九年级 · 解析几何
(本小题8.0分)

20世纪90年代以来，我国户外广告行业取得了突飞猛进的发展，户外广告装置多设立于城市道路、铁路、公路等主要交通干道边上，面向密集的车流和人流. 某天，小芳走到如图所示的 $C$ 处时, 看到正对面一条东西走向的笔直公路. 上有一辆汽车从东面驶来, 到达 $Q$ 处时, 恰好被公路北侧边上坚着的一个长 $12 m$ 的广告牌 $A B$ 挡住, $3 s$ 后在 $P$ 处又重新看到该汽车的全部车身, 已知该汽车的行驶速度是 $21.6 \mathrm{~km} / \mathrm{h}$, 假设 $A B / / P Q$, 公路宽为 $10 \mathrm{~m}$, 求小芳所在 $C$ 处到公路南侧 $P Q$ 的距离.

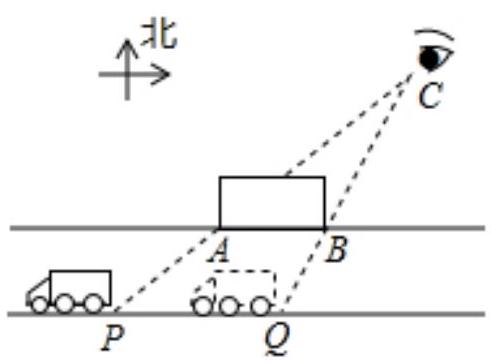
答案: 解：设小芳所在 $C$ 处到公路南侧 $P Q$ 的距离为 $x m$,

$21.6 \mathrm{~km} / \mathrm{h}=21.6 \times \frac{5}{18}=6 \mathrm{~m} / \mathrm{s}$,

$\because A B / / P Q$,

$\therefore \triangle C A B \backsim \triangle C P Q$,

$\therefore \frac{A B}{P Q}=\frac{x-10}{x}$,

$\therefore \frac{12}{6 \times 3}=\frac{x-10}{x}$,

$\therefore x=30$,

$\therefore$ 小芳所在 $C$ 处到公路南侧 $P Q$ 的距离为 $30 \mathrm{~m}$.

解析: 本题考查了相似三角形的应用, 证明 $\triangle C A B \sim \triangle C P Q$ 是本题的关键.

通过证明 $\triangle C A B \sim \triangle C P Q$ 可得 $\frac{12}{6 \times 3}=\frac{x-10}{x}$, 可求解.